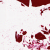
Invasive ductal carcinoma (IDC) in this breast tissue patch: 0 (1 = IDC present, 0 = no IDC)